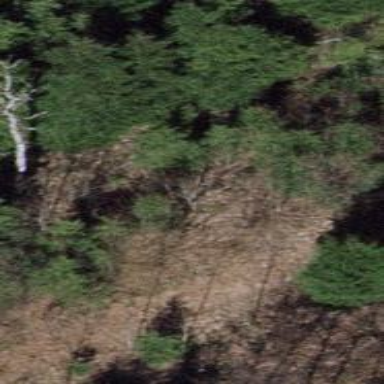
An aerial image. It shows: Dirt path.